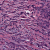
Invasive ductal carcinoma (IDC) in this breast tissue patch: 1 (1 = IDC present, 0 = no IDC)